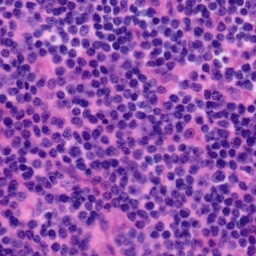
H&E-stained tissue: Tonsil